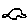
Label: car